Current action and preconditions to check: path_clear

Your task: For each precondition in the list above, predict whether it will hold at this action.

Consider the current scene as observed from the mobile robot's camera, and analyze the predicted future states of all dynamic agents (e.g., people, animals, vehicles, or any moving entities) within the NEXT SECOND.

IMPORTANT: Only answer "very likely" if you are absolutely certain—based on strong, clear evidence—that a dynamic agent will violate the precondition in the predicted future state. Do NOT answer "very likely" for unlikely, ambiguous, or low-probability risks.

Ask yourself for each precondition: Is there a high probability, with clear and convincing evidence, that the predicted future states of any dynamic agent will interfere with the predicted future state of the currently executing action within the NEXT SECOND, causing that precondition to fail?

Assess the risk level based on these predictions. Use "likely" or "very likely" if motions create a clear risk of interference.

Use "neutral" or "improbable" if agents are nearby but their predicted paths are clearly diverging or non-conflicting.

Failure Risk Categories: "very improbable", "improbable", "neutral", "likely", "very likely"

Answer Format: Output ONLY the probability_of_failure value from these categories: "very improbable", "improbable", "neutral", "likely", "very likely"

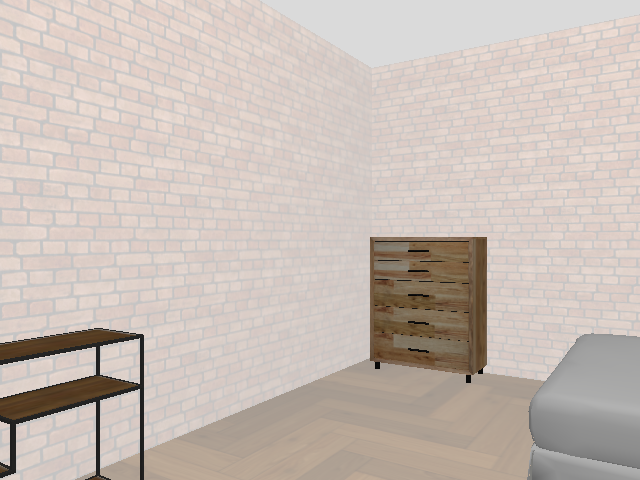

Answer: very improbable